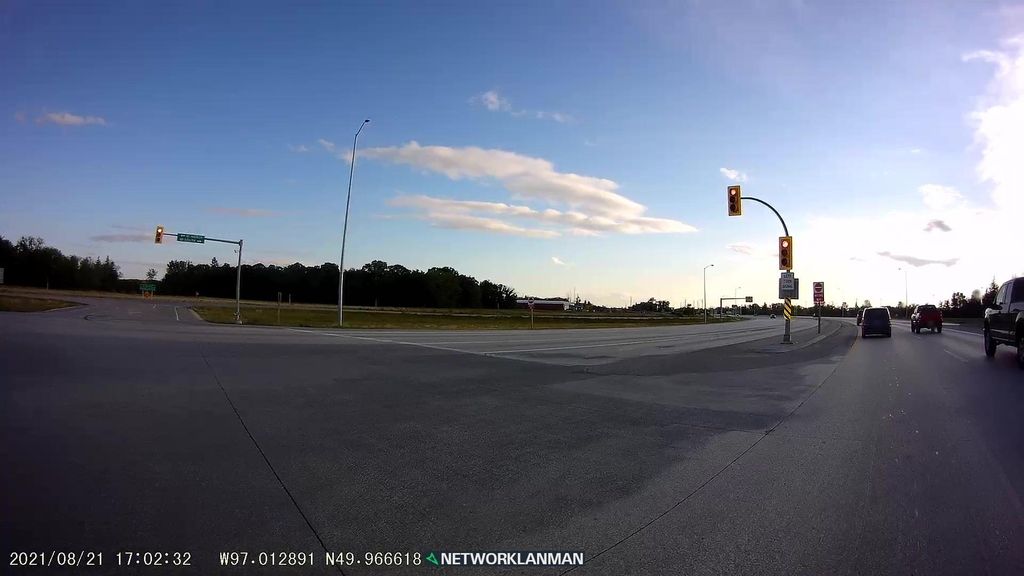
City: winnipeg